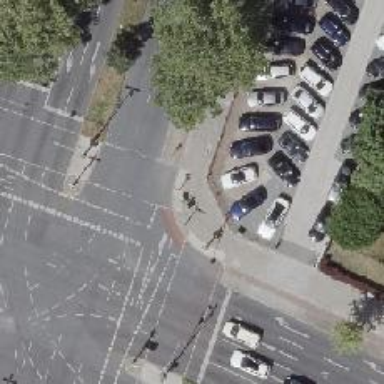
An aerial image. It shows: Sidewalk.